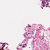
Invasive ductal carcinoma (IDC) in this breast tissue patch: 0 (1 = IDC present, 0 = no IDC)